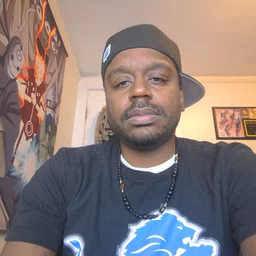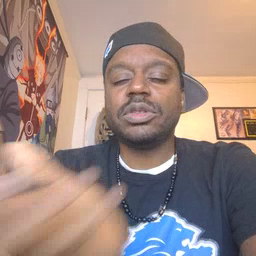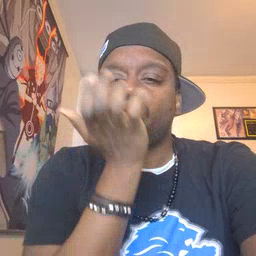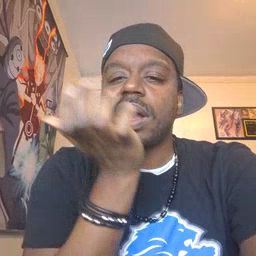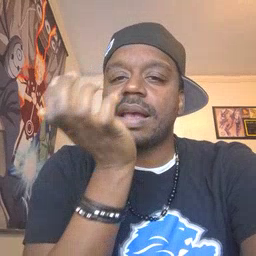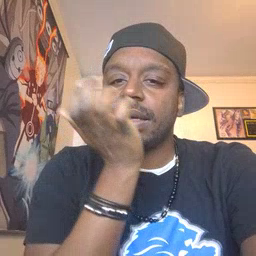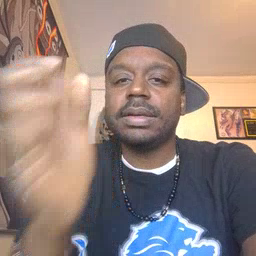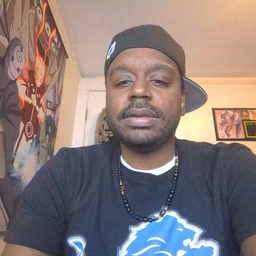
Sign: grass